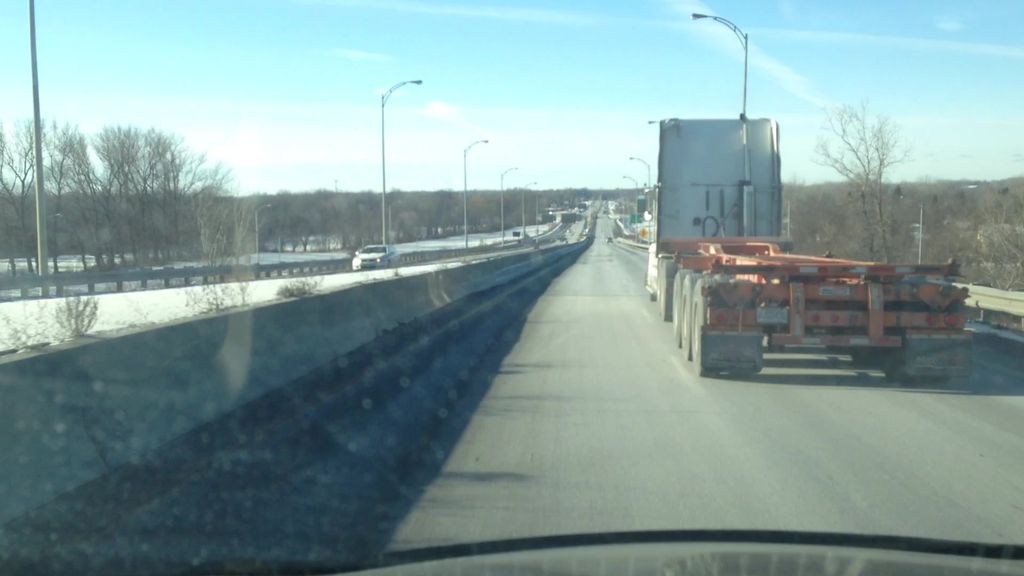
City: montreal